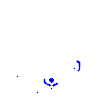
Particle: electron